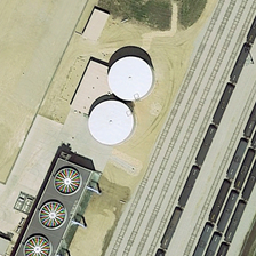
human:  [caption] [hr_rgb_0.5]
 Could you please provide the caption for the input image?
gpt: There are two spherical storage tanks on the ground.

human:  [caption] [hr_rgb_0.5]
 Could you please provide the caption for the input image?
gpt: On the ground, there are two spherical tanks.

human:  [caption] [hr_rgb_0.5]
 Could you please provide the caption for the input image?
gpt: several spherical tank next to the railway .

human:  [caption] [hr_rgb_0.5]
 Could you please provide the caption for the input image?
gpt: There are two spherical tanks on the ground.

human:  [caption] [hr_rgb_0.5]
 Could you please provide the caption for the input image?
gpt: There are two drums on the ground.